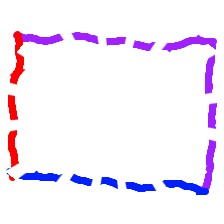
Shape: rectangle